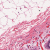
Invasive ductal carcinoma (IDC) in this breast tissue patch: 0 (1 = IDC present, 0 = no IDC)